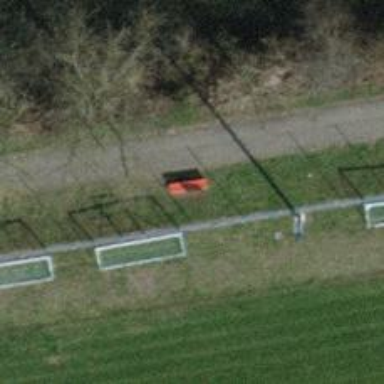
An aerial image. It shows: Red bench.